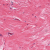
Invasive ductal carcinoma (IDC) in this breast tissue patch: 0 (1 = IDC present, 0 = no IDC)